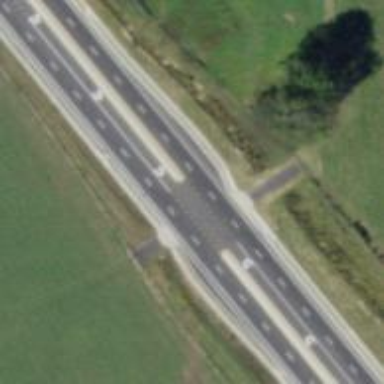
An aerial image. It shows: Primary link road with asphalt surface.